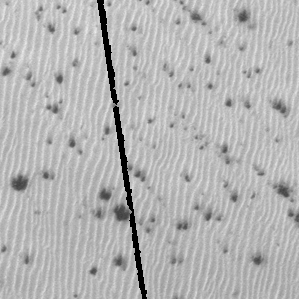
Label: frost